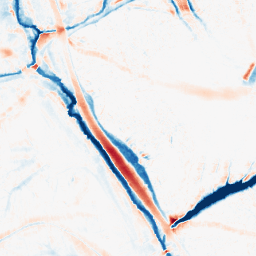
Category: morphological
Decomposition family: morphological_ellipse
Decomposition parameters: operation: average
width: 20
height: 20
Upsampling method: linear_exact
Upsampling parameters: scale: 8
Upsampling scale: 8